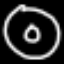
Label: donut